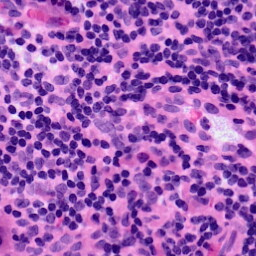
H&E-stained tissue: LymphNode